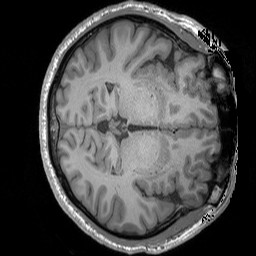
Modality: T1w
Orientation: axial
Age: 33
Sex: male
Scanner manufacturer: siemens
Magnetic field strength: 3 T
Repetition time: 1.9 s
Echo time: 0.00252 s